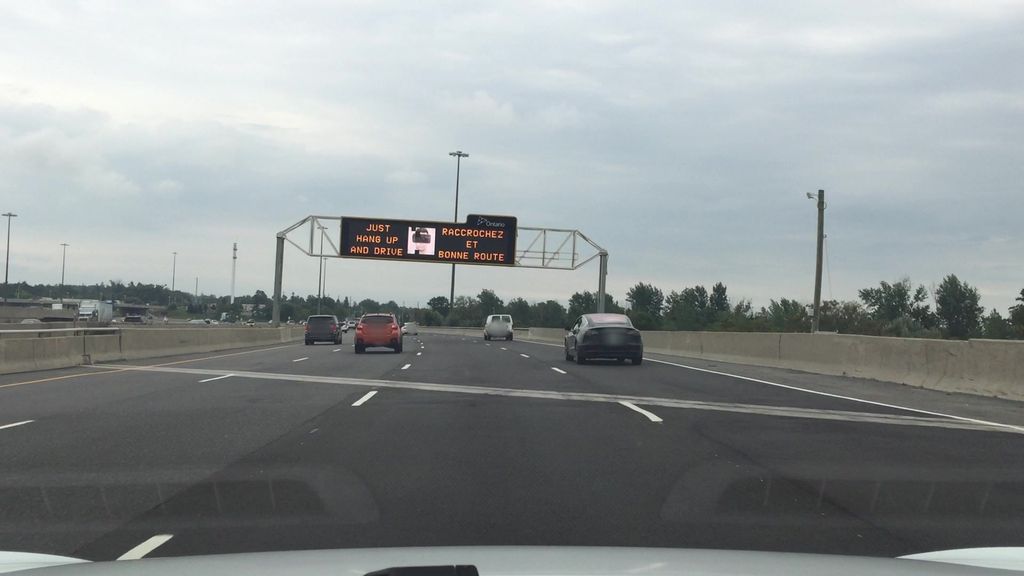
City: toronto